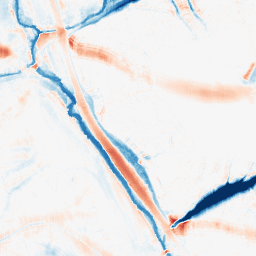
Category: morphological
Decomposition family: morphological_ellipse
Decomposition parameters: operation: average
width: 30
height: 20
Upsampling method: cubic_catmull_rom
Upsampling parameters: scale: 4
Upsampling scale: 4